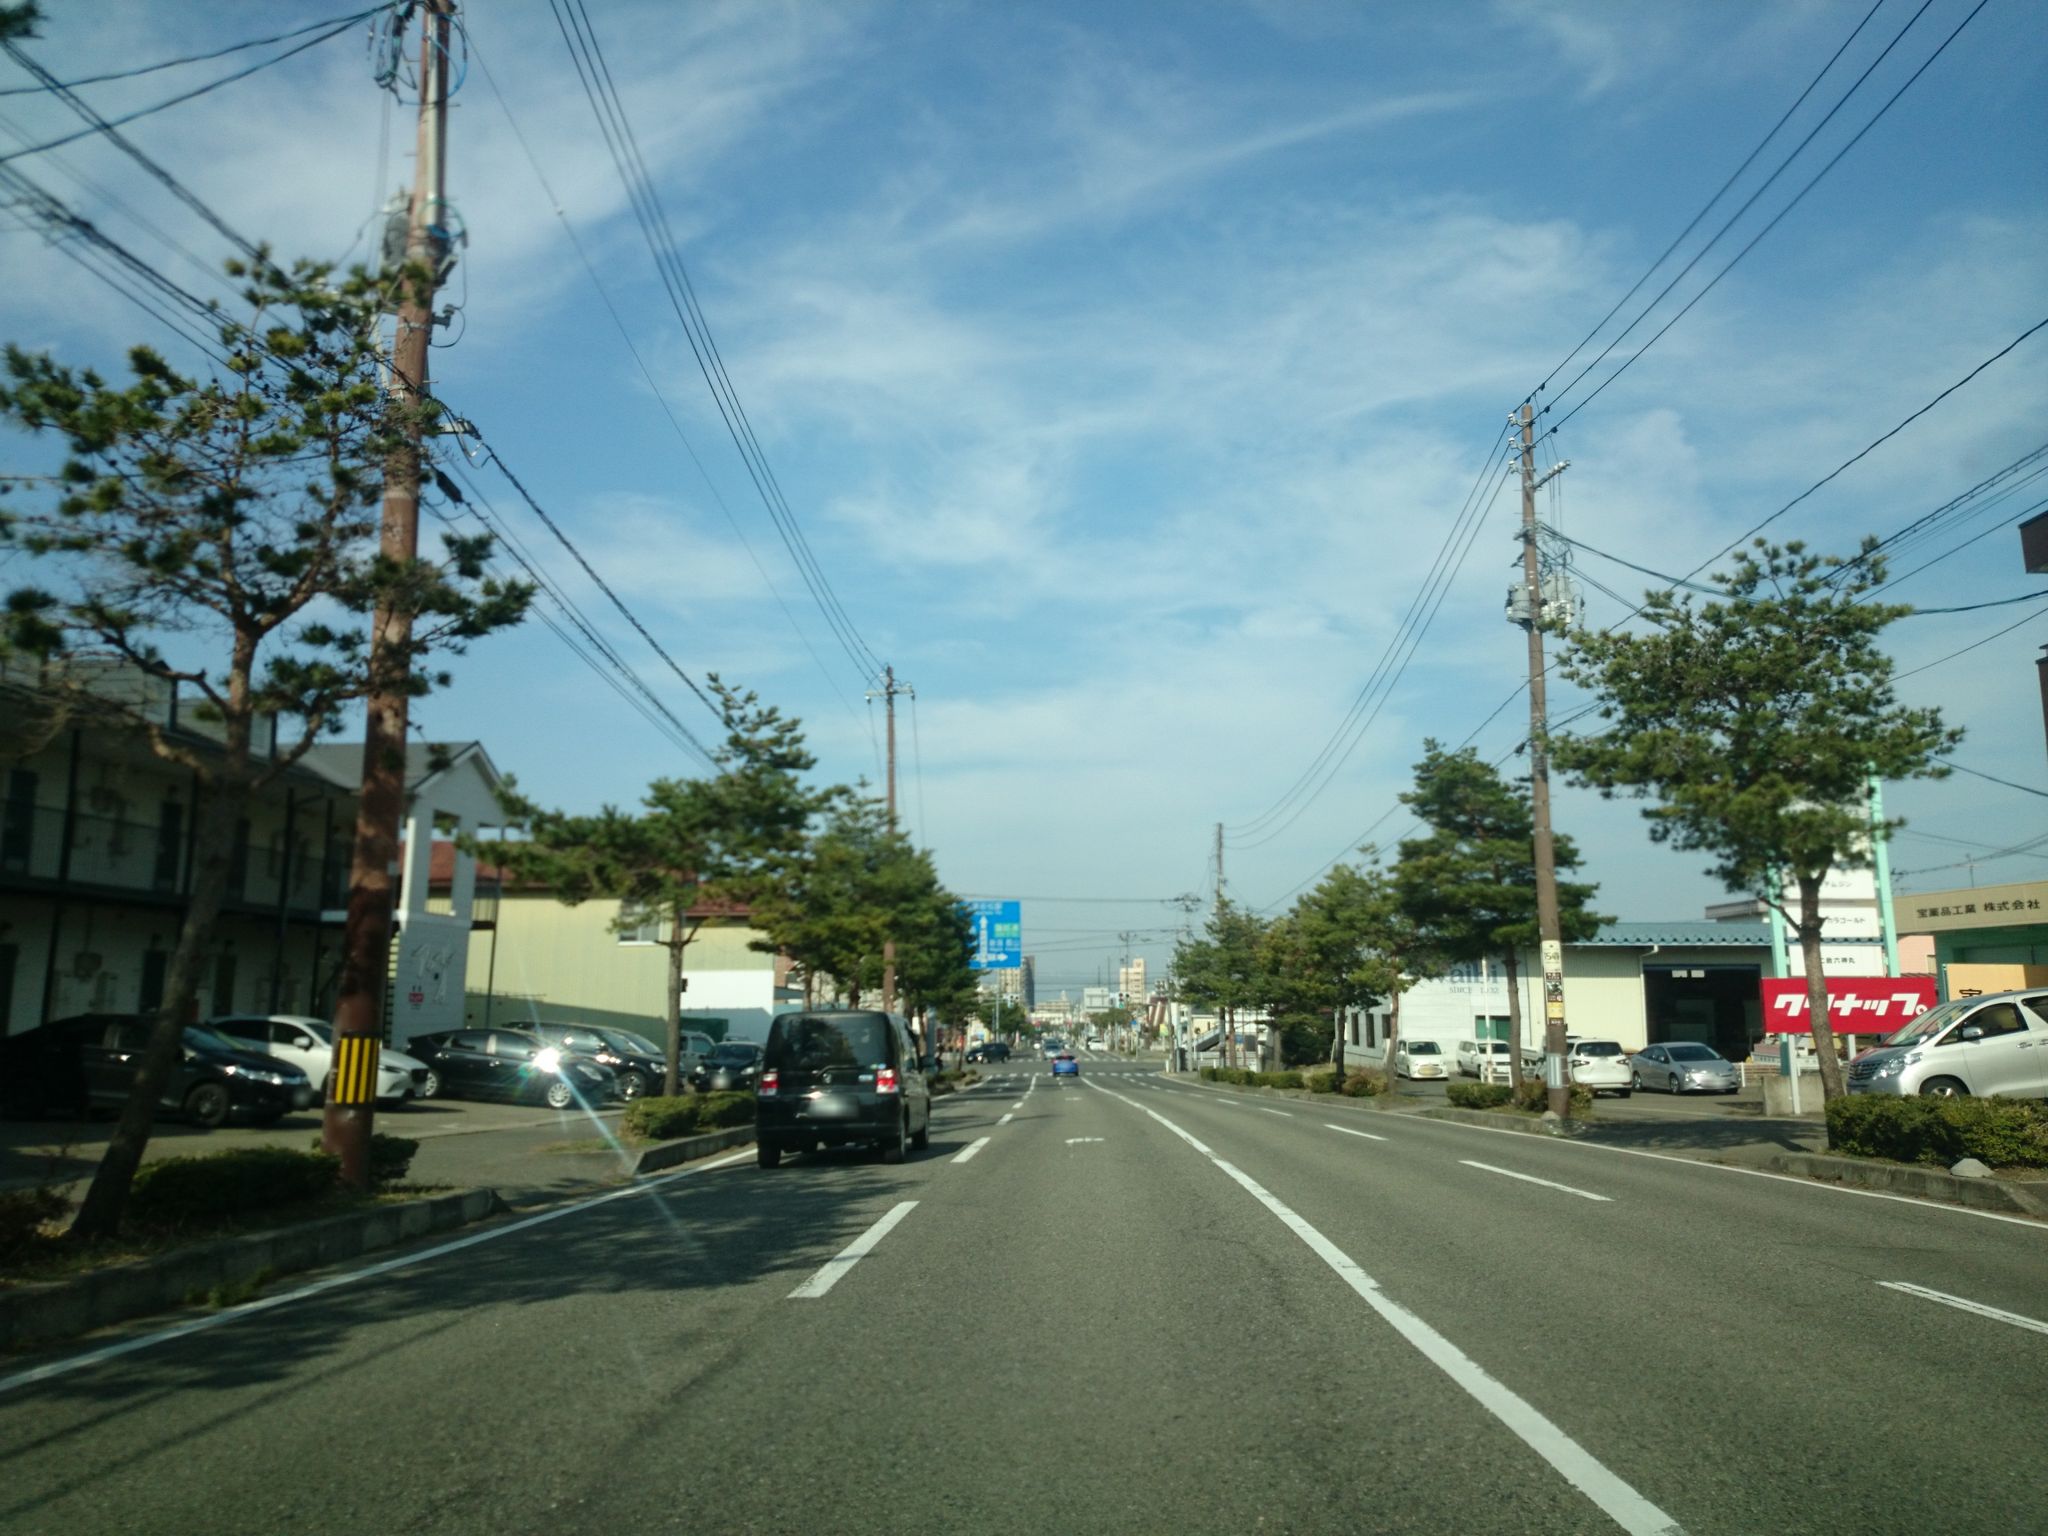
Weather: clear
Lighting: day
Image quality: good
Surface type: driving surface
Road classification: tertiary
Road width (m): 4.2
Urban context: urban centre
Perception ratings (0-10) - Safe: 2.43, Lively: 8.56, Beautiful: 4.48, Boring: 2.06, Depressing: 4.15, Wealthy: 3.37